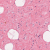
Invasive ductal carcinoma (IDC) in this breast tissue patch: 0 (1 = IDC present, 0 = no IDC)